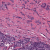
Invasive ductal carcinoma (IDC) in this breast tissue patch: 1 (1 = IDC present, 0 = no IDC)